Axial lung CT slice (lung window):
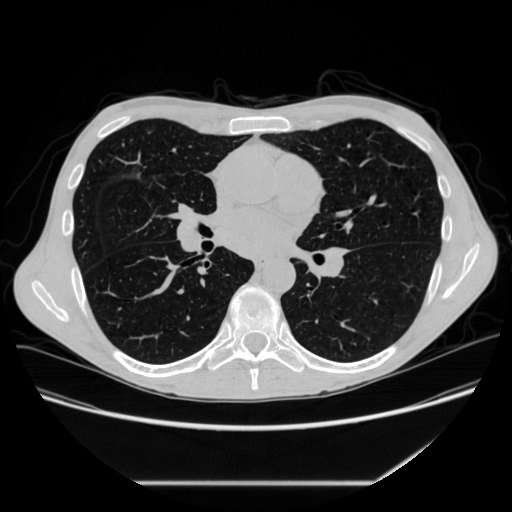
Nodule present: no